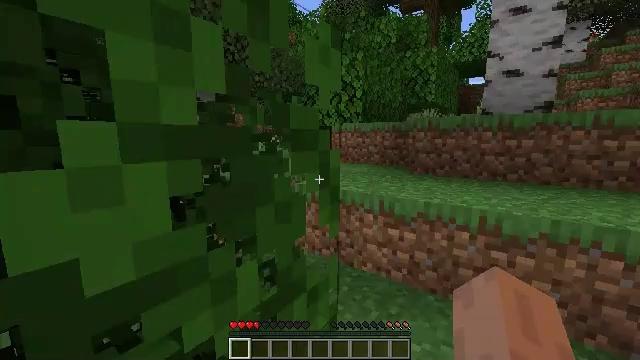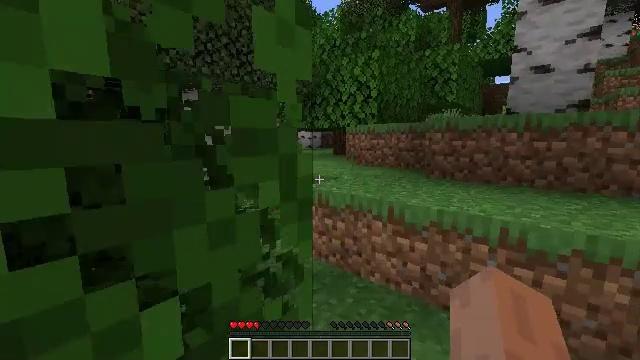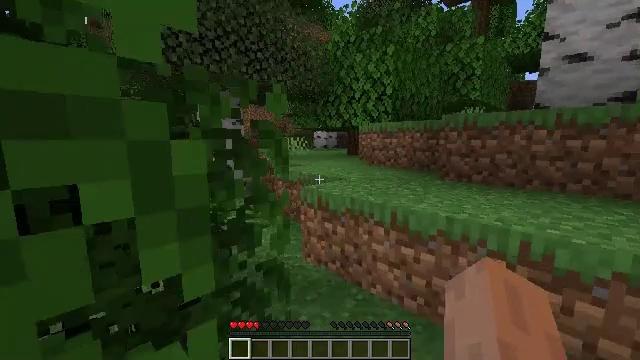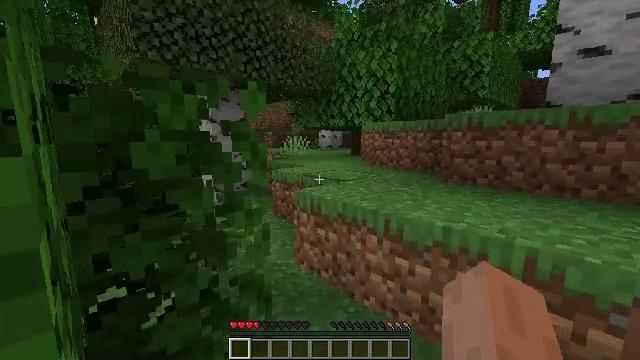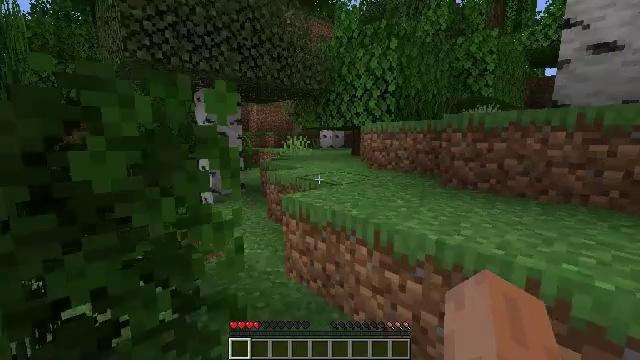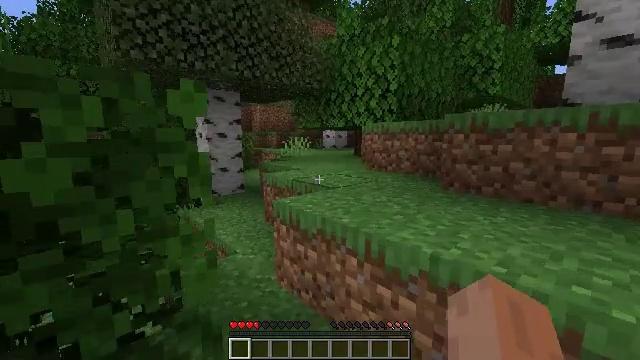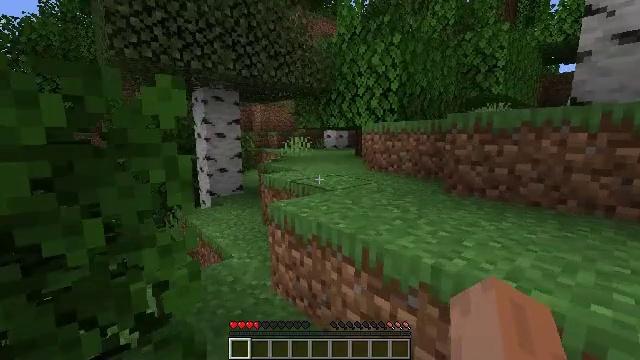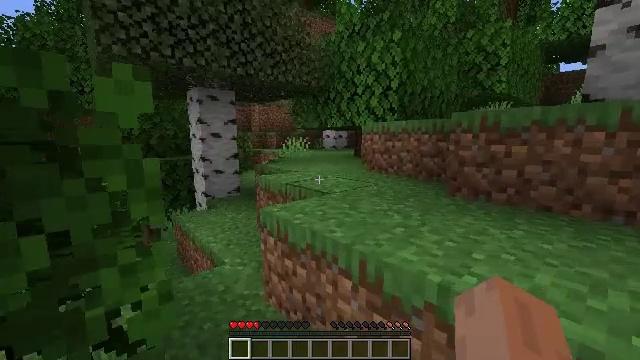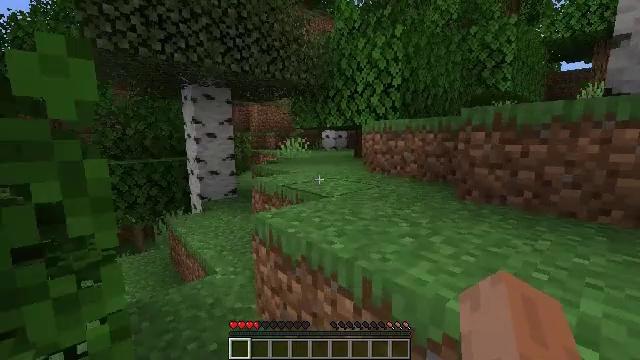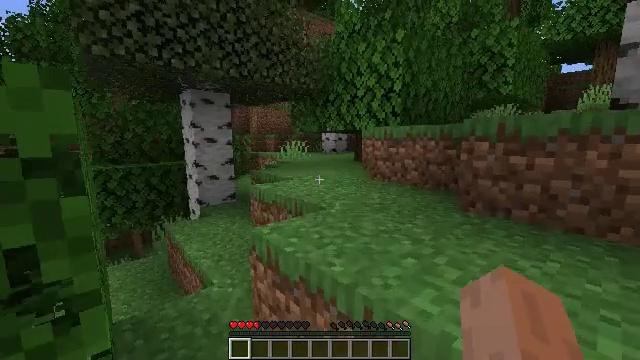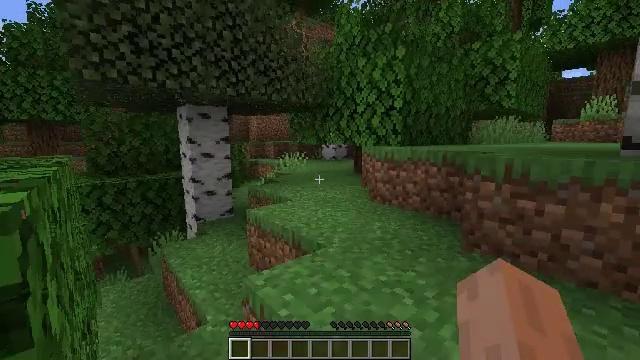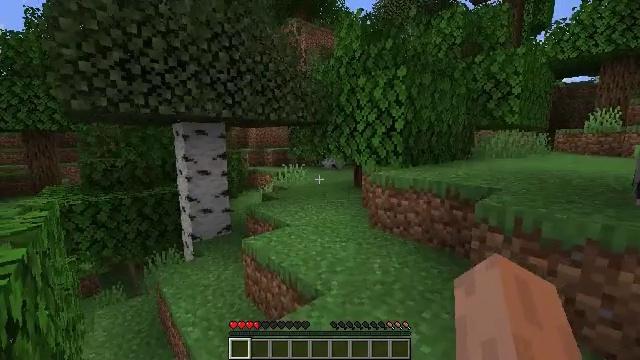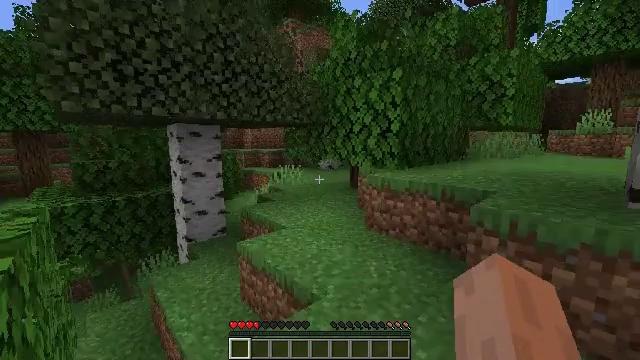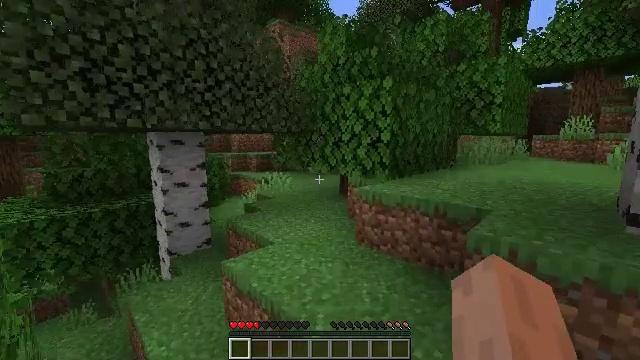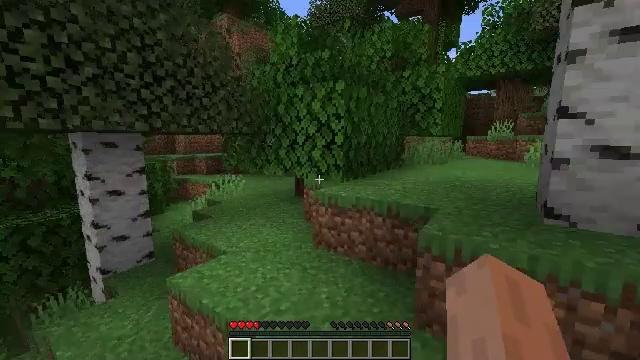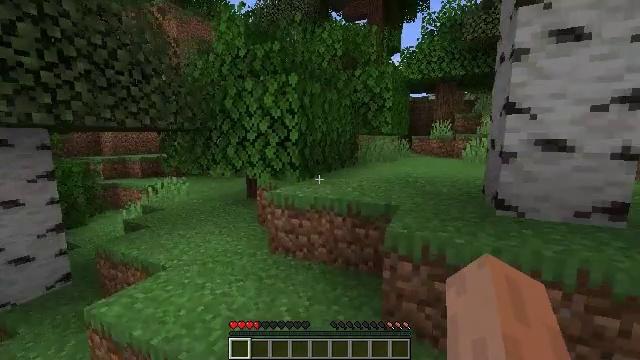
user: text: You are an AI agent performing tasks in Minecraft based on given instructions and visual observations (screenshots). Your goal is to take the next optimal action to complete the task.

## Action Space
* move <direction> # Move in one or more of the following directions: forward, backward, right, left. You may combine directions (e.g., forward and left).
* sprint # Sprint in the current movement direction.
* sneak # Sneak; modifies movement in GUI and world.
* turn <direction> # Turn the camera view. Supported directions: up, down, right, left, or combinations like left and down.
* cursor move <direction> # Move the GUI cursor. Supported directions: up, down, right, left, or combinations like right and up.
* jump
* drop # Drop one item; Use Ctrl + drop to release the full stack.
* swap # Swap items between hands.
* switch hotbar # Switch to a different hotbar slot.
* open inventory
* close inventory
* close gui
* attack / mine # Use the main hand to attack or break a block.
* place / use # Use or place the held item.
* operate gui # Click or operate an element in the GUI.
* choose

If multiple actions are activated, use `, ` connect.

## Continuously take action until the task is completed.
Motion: motion action
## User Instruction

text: Kill mobs.
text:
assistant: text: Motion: move forward and move right, sprint, turn left
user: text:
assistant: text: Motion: move forward and move right, sprint, turn left
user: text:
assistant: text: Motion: move forward and move right, sprint, turn left
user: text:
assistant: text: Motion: move forward and move right, sprint
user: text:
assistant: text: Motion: move forward and move right, sprint, turn left
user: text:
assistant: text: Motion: move forward, sprint
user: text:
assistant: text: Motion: move forward, sprint
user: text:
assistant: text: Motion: move forward, sprint
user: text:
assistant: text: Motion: move forward, sprint, jump
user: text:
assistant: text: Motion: move forward, sprint, jump
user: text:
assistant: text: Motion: move forward, sprint, jump
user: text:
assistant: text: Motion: move forward, sprint, jump
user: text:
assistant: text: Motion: move forward, sprint, turn right, jump
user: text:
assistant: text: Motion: move forward, sprint, turn right, jump
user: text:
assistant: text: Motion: move forward, sprint, turn right, jump
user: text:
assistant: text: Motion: move forward, sprint, turn right, jump
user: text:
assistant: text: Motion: move forward, sprint, turn right
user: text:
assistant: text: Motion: move forward, sprint, turn right
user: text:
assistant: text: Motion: move forward, sprint
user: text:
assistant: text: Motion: move forward, sprint
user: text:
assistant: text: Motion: move forward, sprint
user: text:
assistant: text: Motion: move forward, sprint, jump
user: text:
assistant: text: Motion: move forward, sprint, jump
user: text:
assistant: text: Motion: move forward, sprint, jump
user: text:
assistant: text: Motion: move forward, sprint, jump
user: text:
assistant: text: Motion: move forward, sprint, jump
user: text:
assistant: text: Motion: move forward, sprint, jump
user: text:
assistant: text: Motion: move forward, sprint, jump
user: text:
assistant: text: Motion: move forward, sprint, jump
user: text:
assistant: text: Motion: move forward, sprint, jump